Question: I was assigned to convert the following truth table to H Boolean expression and simplify the expression as much as possible.

I got for an answer
(!x^!y^!z)V(!x^!y^x)V(x^!y^!z)V(x^!y^z)
It seems a little long, is this as simplified as I can get?
I understand how to make the drawing of the truth table, but just do not understand if there is a better option for the expression.
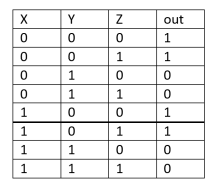
Answer: x z are not doing anything here. so !y